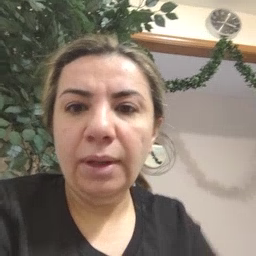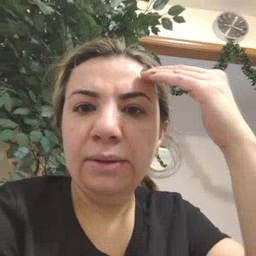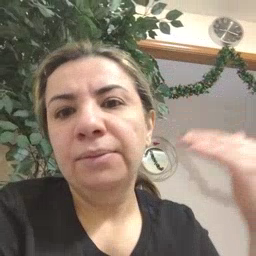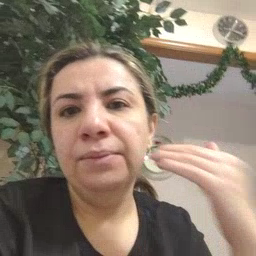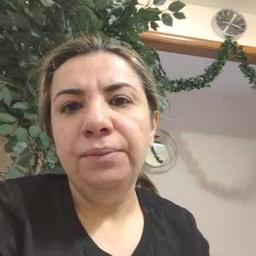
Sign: head